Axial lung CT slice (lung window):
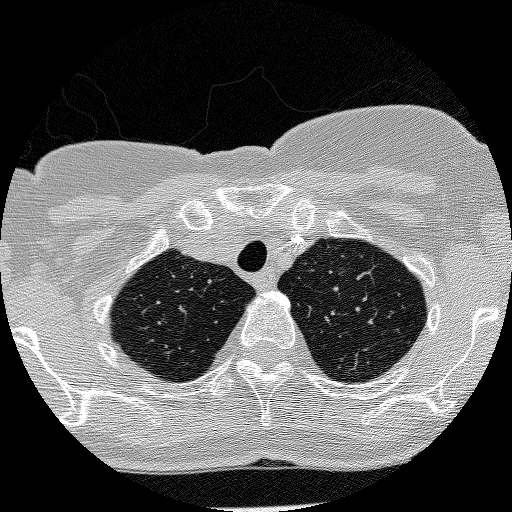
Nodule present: no